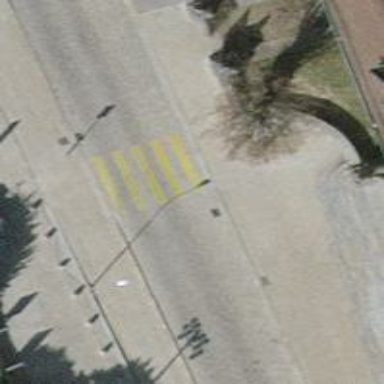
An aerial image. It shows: Kerb serving as barrier.